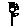
Label: flower